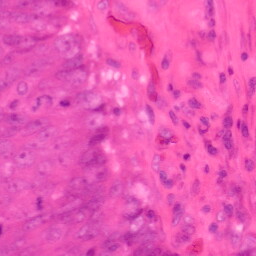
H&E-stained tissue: Colon